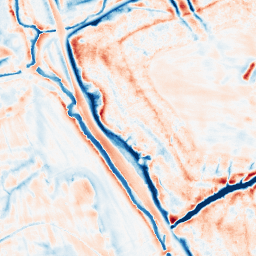
Category: edge_preserving
Decomposition family: bilateral
Decomposition parameters: d: 21
sigma_color: 50
sigma_space: 100
Upsampling method: bicubic_3x
Upsampling parameters: scale: 3
Upsampling scale: 3